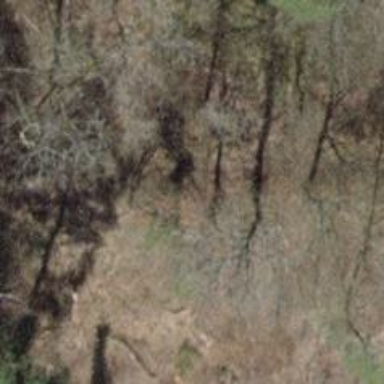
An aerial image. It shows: Brown bench.